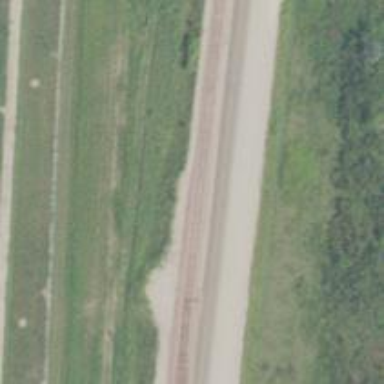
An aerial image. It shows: Rail spur service.